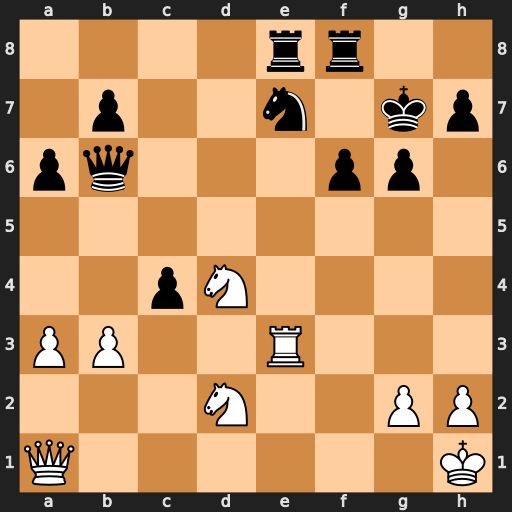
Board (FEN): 4rr2/1p2n1kp/pq3pp1/8/2pN4/PP2R3/3N2PP/Q6K
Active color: w
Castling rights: -
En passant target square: -
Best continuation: Nxc4 Qa7 Ne6+ Kf7 Nxf8 Rxf8 Nd6+ Kg8 Rxe7